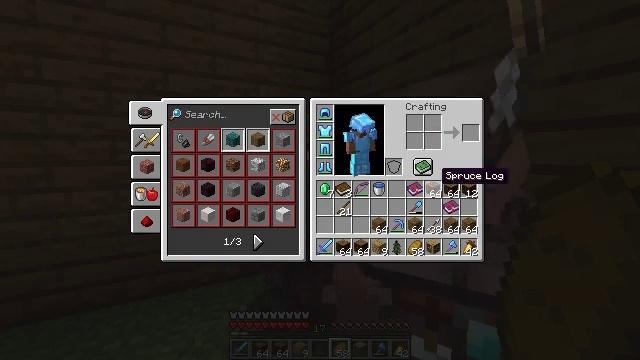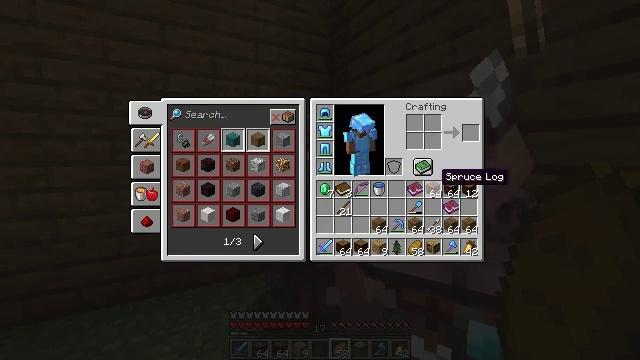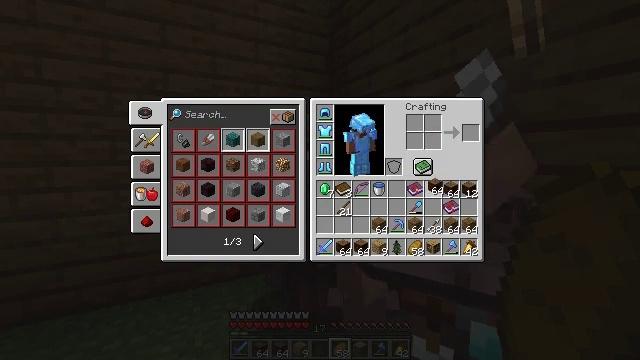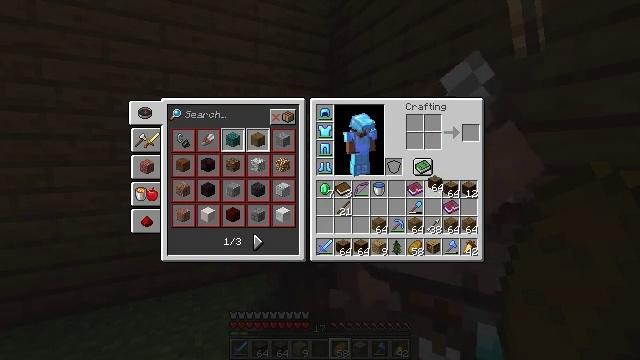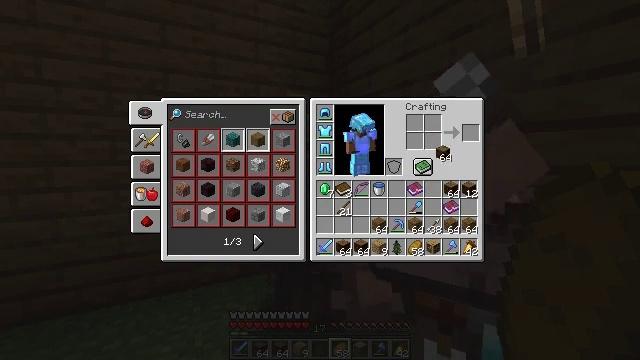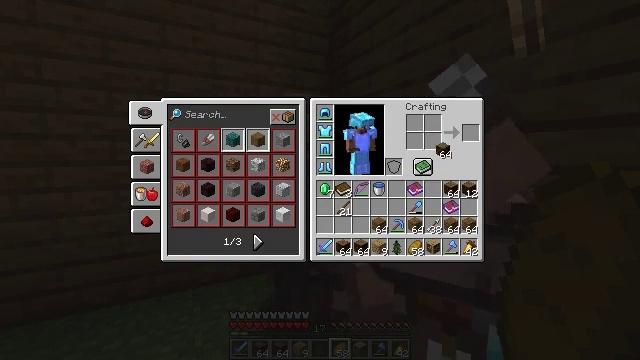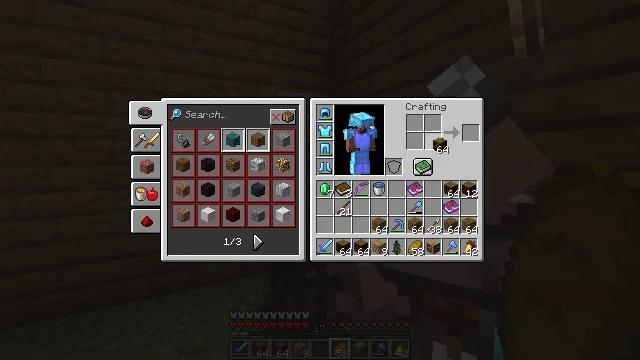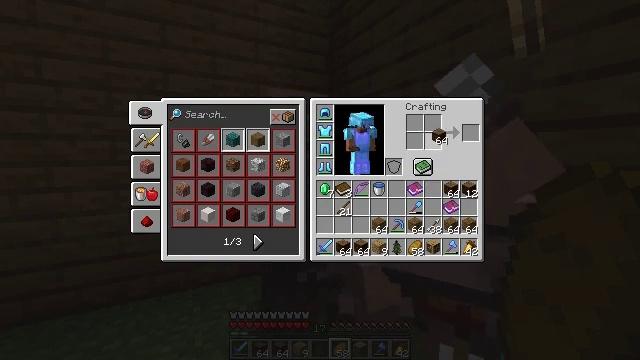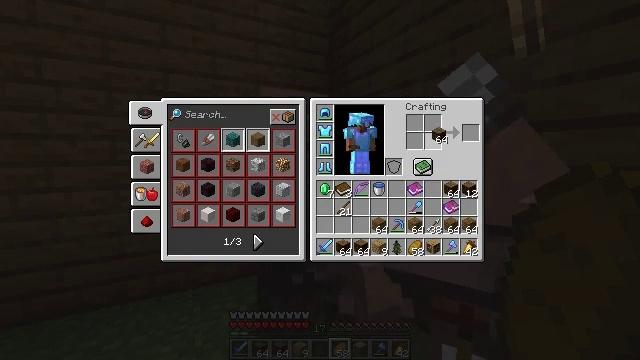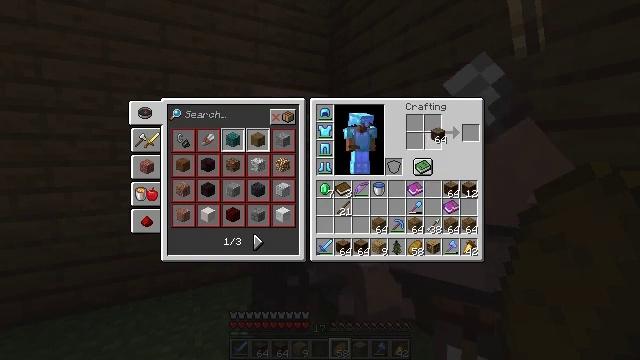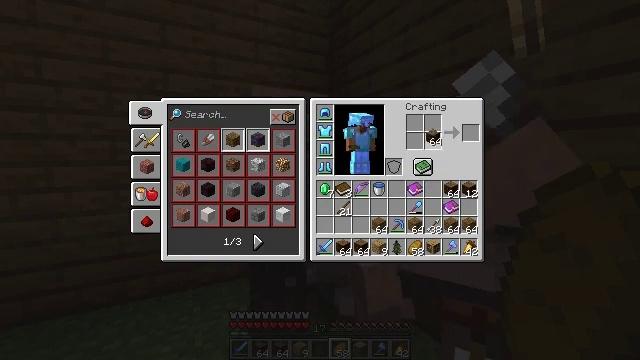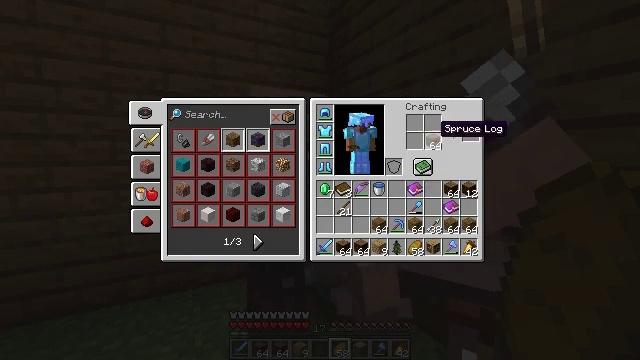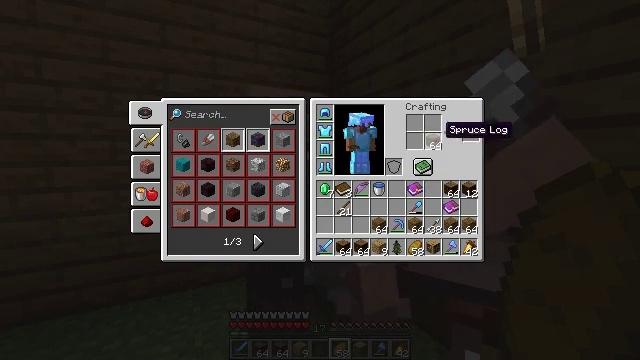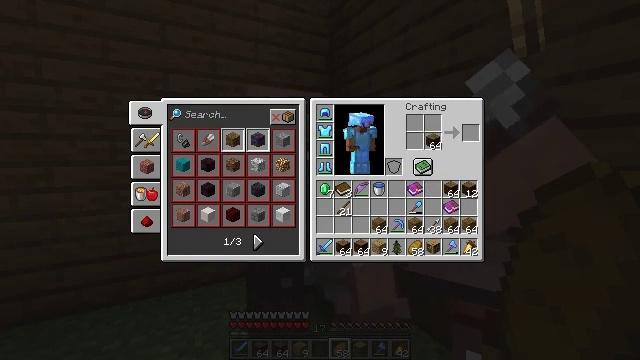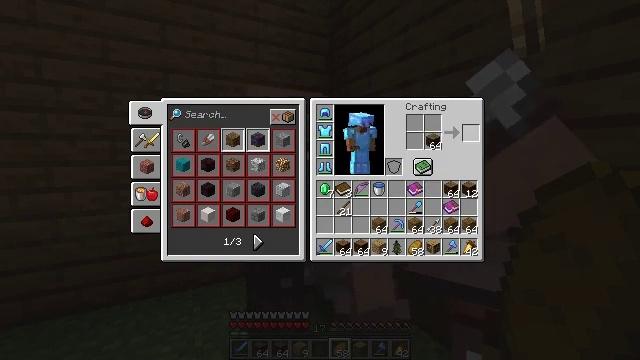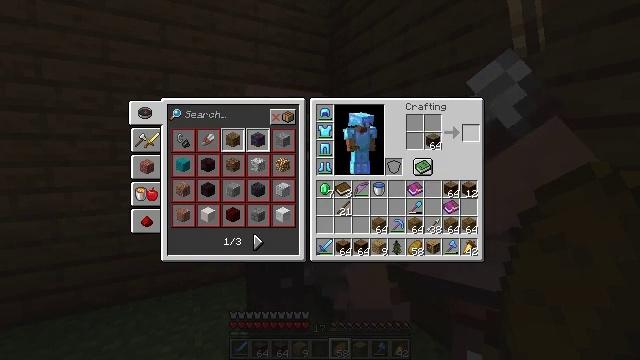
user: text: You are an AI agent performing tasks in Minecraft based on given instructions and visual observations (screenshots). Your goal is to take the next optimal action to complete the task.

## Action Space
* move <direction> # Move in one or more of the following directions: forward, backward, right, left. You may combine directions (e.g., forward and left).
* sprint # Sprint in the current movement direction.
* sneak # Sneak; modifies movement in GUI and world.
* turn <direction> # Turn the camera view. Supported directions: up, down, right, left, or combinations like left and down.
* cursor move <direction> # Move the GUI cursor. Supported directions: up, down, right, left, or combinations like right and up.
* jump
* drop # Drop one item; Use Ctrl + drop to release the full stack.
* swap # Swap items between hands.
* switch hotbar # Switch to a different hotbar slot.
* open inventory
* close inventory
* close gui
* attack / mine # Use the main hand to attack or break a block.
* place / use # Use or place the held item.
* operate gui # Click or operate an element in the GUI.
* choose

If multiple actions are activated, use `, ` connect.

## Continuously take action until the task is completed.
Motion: motion action
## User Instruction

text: Convert spruce logs into planks.
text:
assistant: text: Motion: no_op
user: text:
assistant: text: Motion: operate gui
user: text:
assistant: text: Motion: operate gui
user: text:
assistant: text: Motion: cursor move right and up
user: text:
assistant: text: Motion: no_op
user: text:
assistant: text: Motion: no_op
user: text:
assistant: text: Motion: cursor move up
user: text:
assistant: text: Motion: operate gui
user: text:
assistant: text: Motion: operate gui
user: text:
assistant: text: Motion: operate gui
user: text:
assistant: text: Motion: no_op
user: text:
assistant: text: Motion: no_op
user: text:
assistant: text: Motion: sneak, cursor move right
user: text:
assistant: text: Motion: sneak
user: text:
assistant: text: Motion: sneak
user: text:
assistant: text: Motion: sneak
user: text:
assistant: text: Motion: sneak, operate gui
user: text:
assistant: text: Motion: sneak, operate gui
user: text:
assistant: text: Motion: sneak, operate gui
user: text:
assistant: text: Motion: sneak, cursor move left and down
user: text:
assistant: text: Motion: sneak, cursor move left and down
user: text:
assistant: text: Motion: sneak